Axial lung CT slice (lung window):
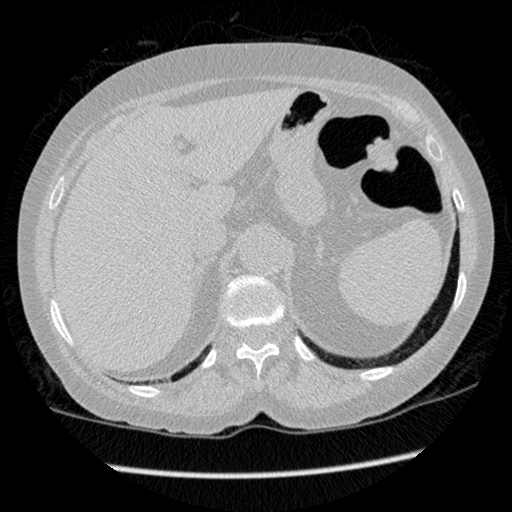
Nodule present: no